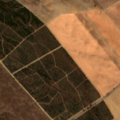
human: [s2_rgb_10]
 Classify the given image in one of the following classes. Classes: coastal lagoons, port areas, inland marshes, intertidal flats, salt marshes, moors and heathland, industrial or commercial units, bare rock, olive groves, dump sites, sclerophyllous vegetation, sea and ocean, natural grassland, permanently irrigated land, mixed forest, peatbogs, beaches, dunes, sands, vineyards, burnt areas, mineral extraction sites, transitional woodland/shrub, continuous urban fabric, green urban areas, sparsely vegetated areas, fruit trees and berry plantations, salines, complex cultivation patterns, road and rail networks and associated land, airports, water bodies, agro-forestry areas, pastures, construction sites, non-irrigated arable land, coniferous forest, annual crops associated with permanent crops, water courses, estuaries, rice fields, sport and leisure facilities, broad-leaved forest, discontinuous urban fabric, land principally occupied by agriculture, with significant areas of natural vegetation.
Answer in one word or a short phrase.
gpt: non-irrigated arable land, broad-leaved forest, transitional woodland/shrub